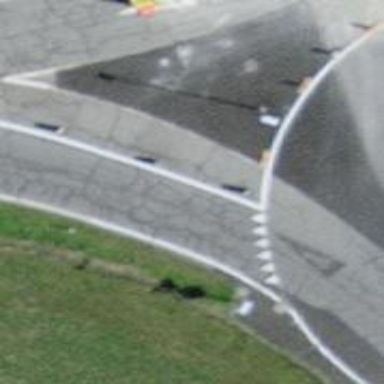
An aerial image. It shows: Road with "give way" sign.